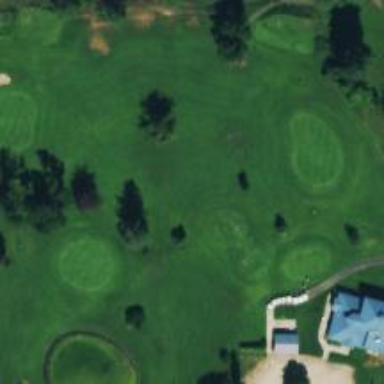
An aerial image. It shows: Golf tee.